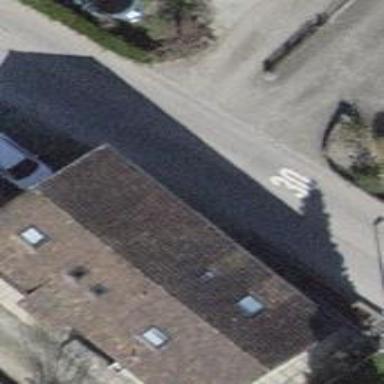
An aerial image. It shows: Gabled building.